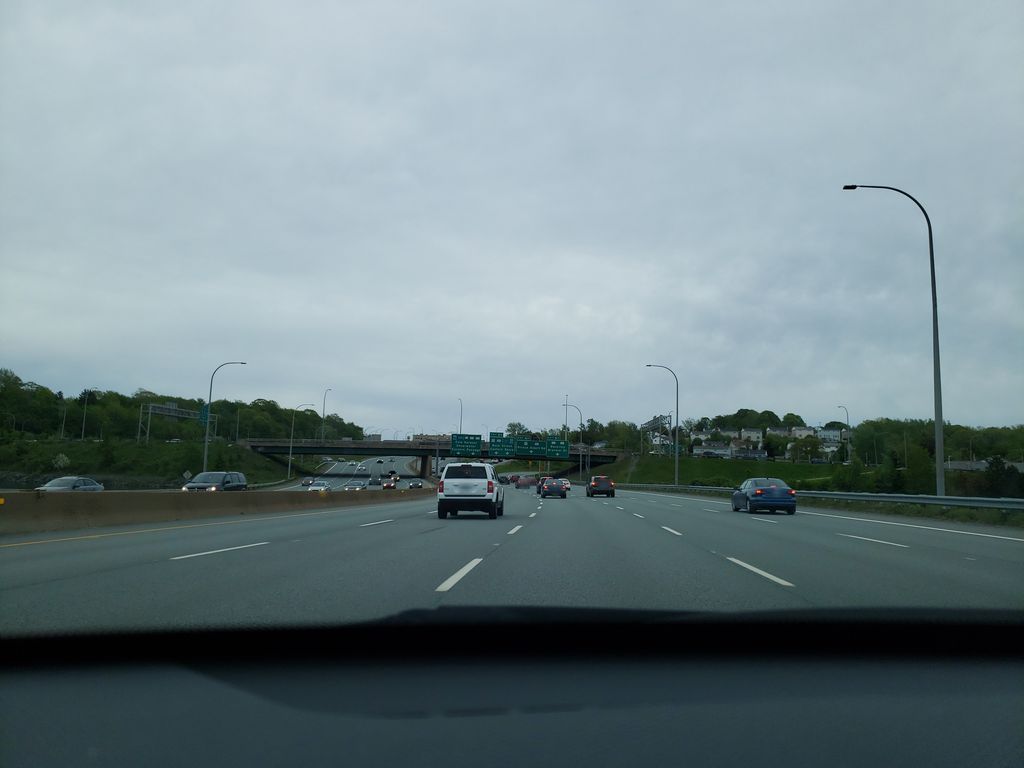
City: halifax